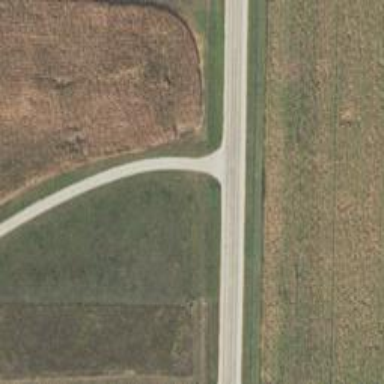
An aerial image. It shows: Tertiary road.